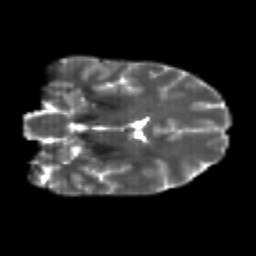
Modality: T2w
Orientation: coronal
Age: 24
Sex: female
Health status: healthy
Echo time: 0.074 s